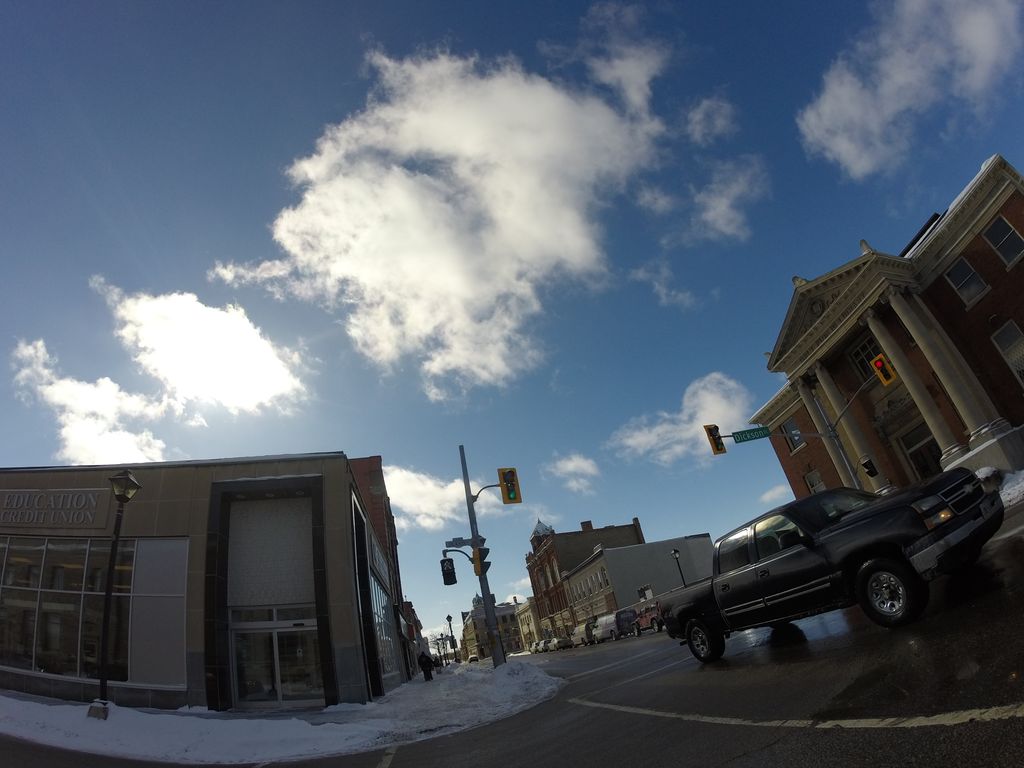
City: kitchener-waterloo